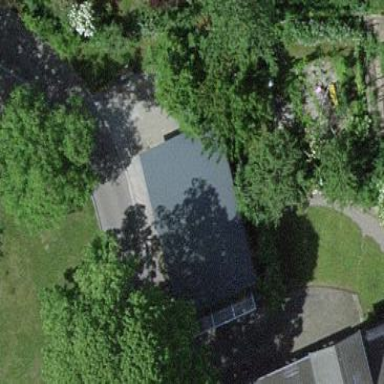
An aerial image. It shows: Group of garages.